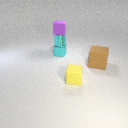
small cyan metal cube below small cyan metal cylinder